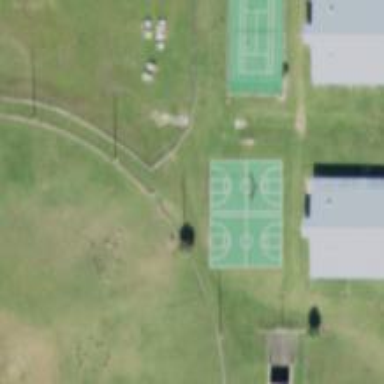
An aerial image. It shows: Basketball court on pitch.